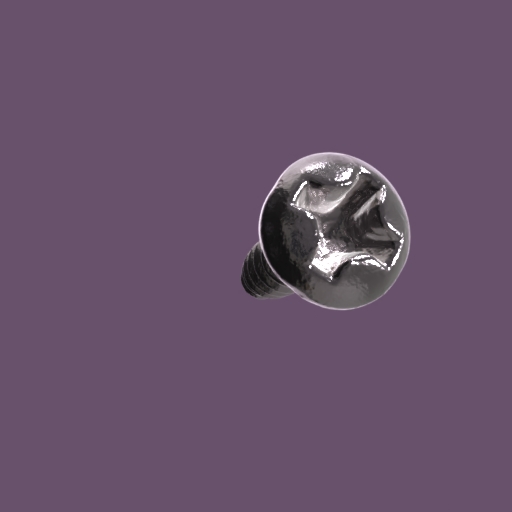
Label: screw